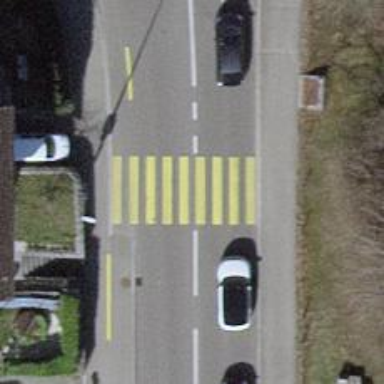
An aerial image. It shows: Marked crossing on the road.